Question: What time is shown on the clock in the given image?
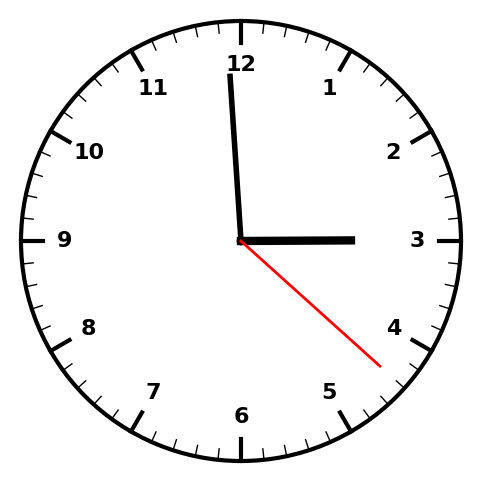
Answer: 02:59:22